Interaction volume radius: 5 \u00c5
Interaction volume height: 30 \u00c5
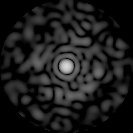
Disorder parameter: 0.847